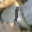
Label: 1